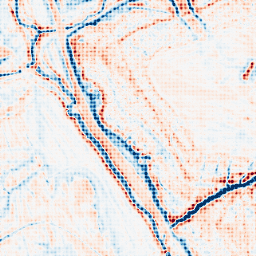
Category: edge_preserving
Decomposition family: bilateral
Decomposition parameters: d: 15
sigma_color: 100
sigma_space: 150
Upsampling method: sinc_blackman
Upsampling parameters: scale: 8
kernel_size: 8
Upsampling scale: 8